Aerial crown-view tile of a tropical tree (Barro Colorado Island, Panama), acquired 20250217:
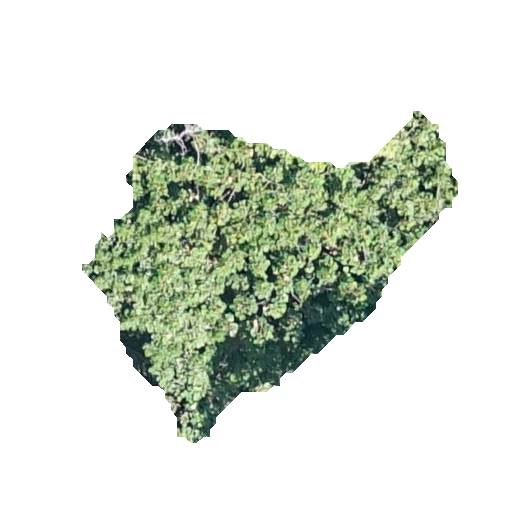
Species: Ochroma pyramidale
GBIF accepted scientific name: Ochroma pyramidale
Crown area: 101.168 m²